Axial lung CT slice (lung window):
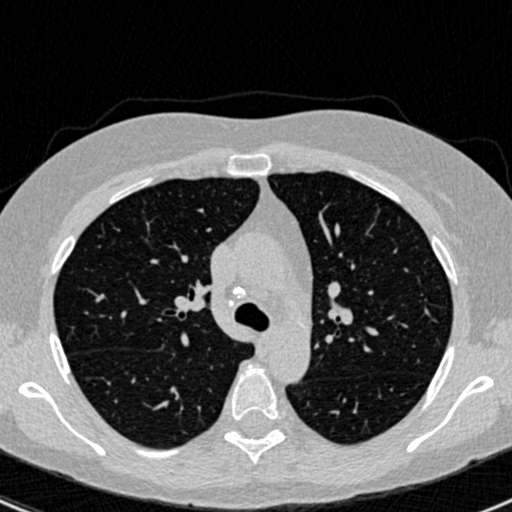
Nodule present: no